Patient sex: F
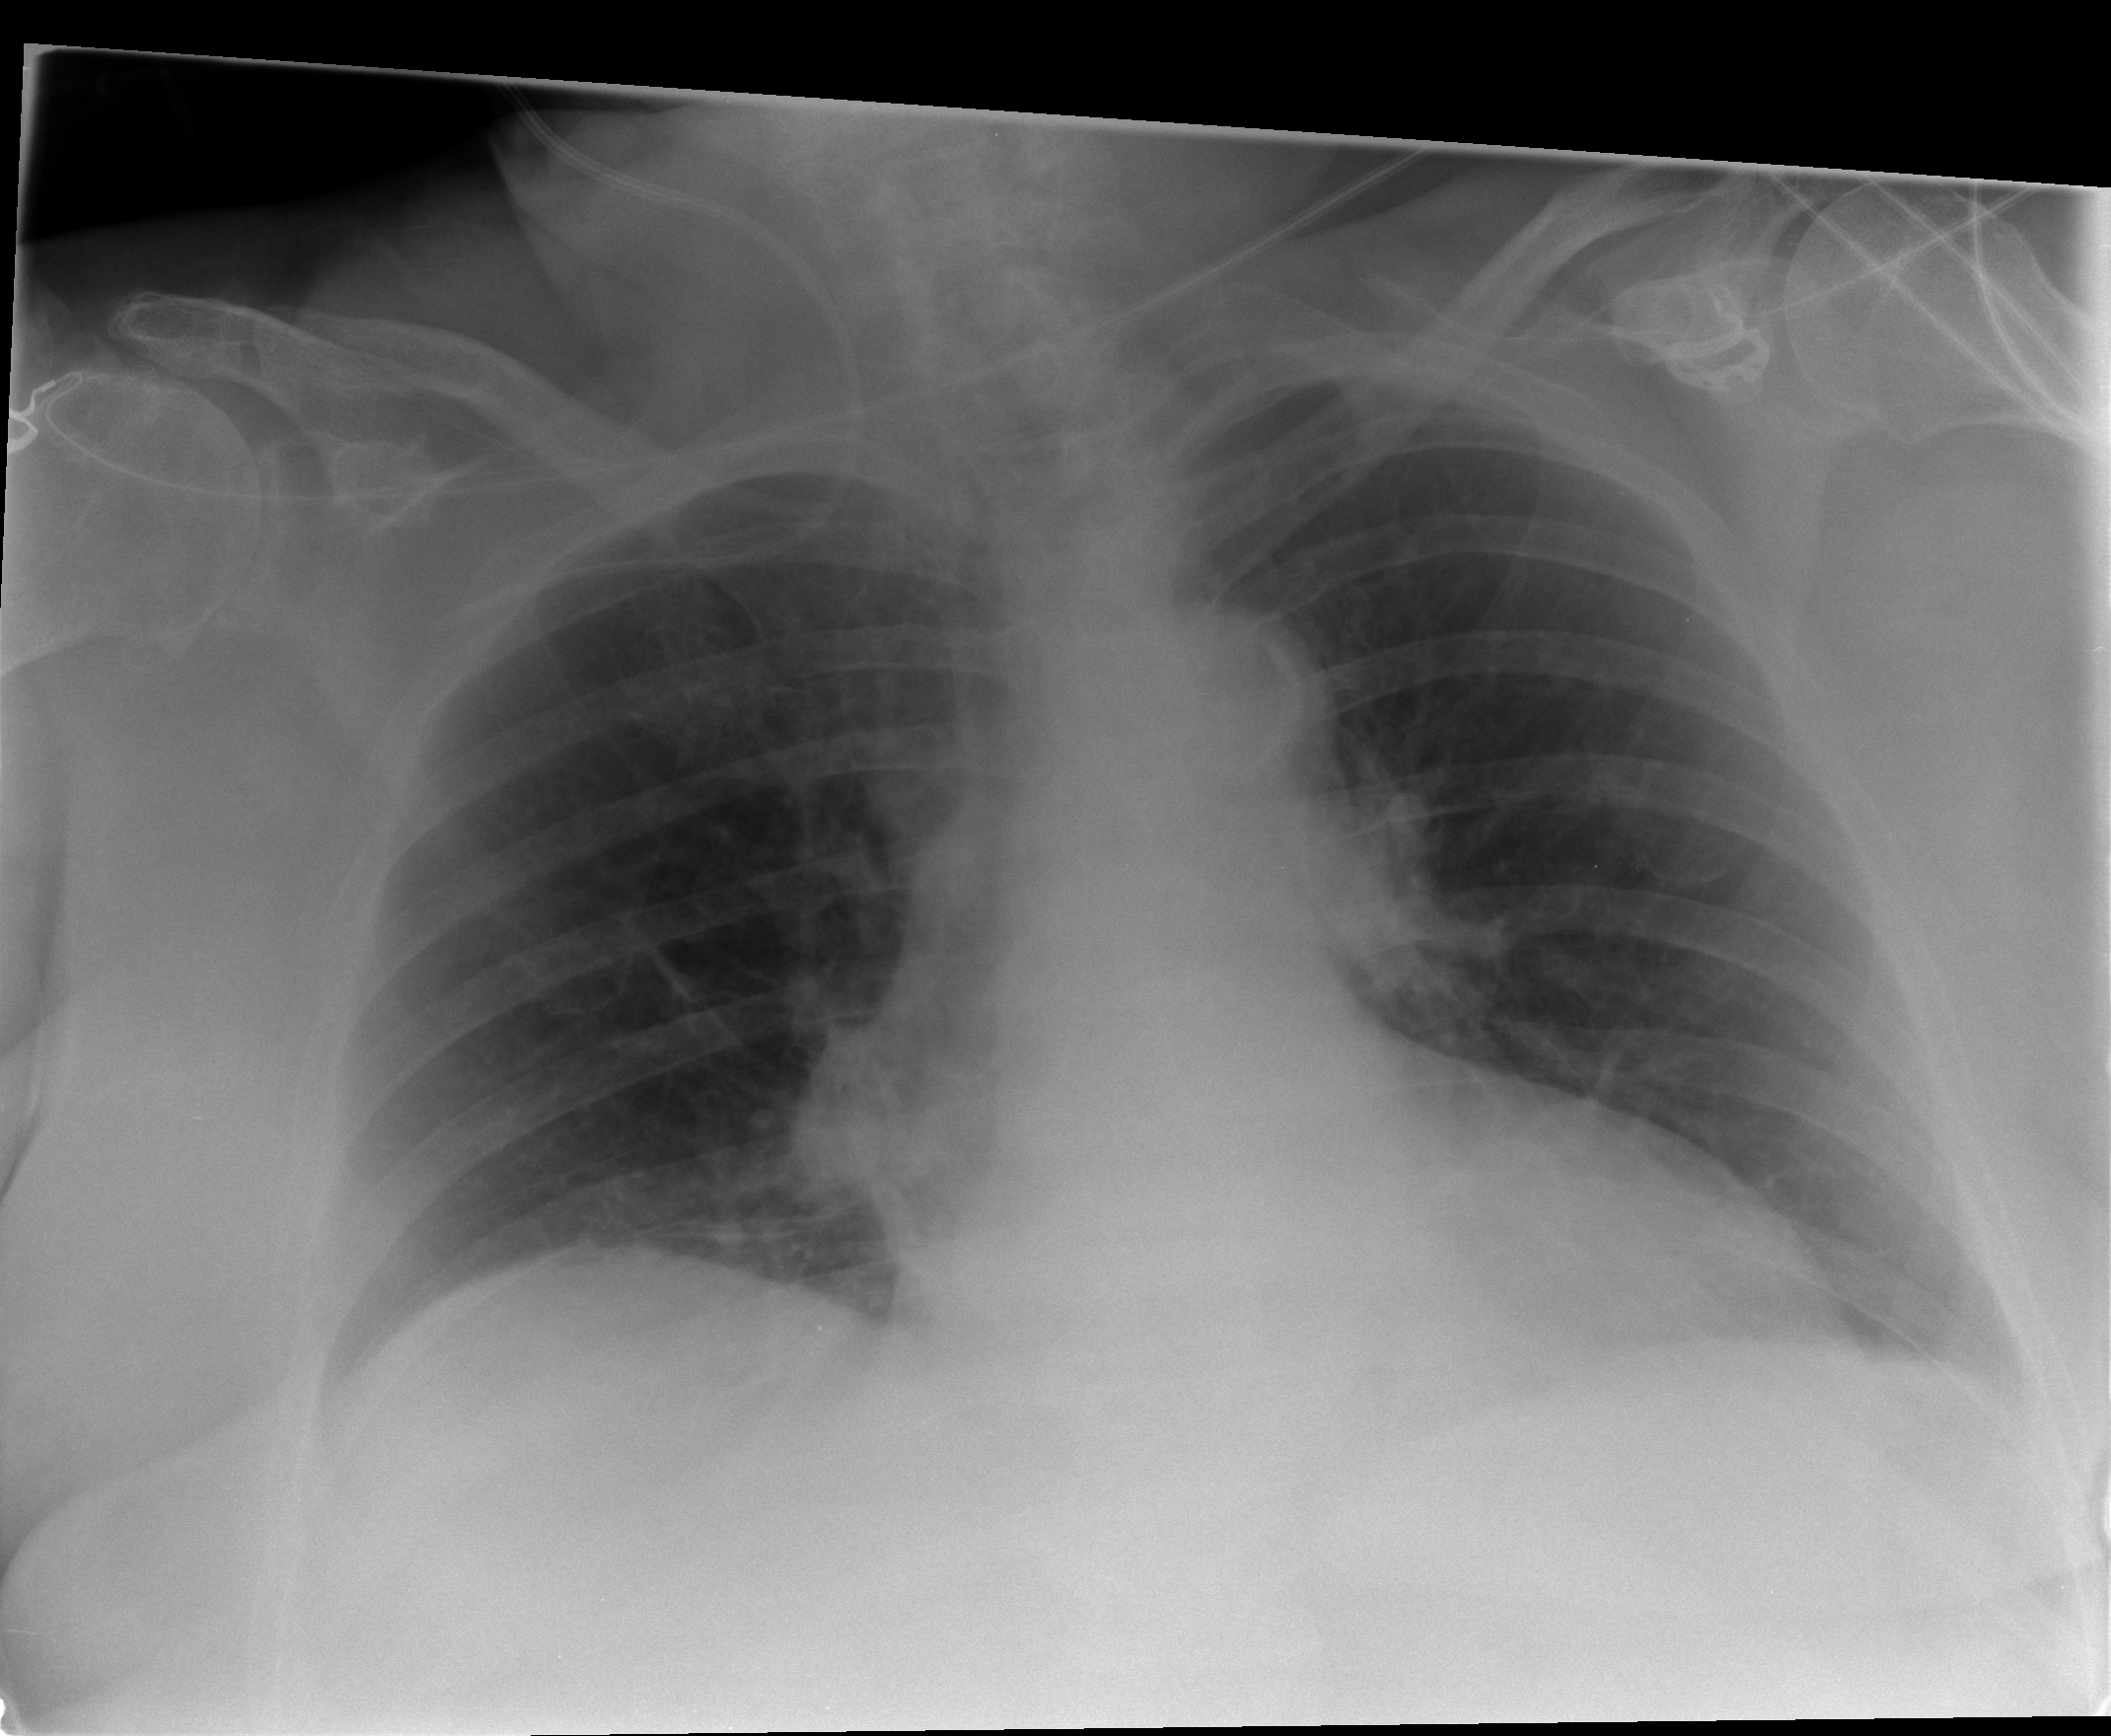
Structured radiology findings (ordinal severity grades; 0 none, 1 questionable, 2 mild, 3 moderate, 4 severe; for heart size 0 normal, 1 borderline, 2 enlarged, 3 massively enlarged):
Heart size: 2
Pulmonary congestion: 0
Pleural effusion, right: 0
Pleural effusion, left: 0
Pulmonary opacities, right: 0
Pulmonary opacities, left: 0
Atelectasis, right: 2
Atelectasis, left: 0